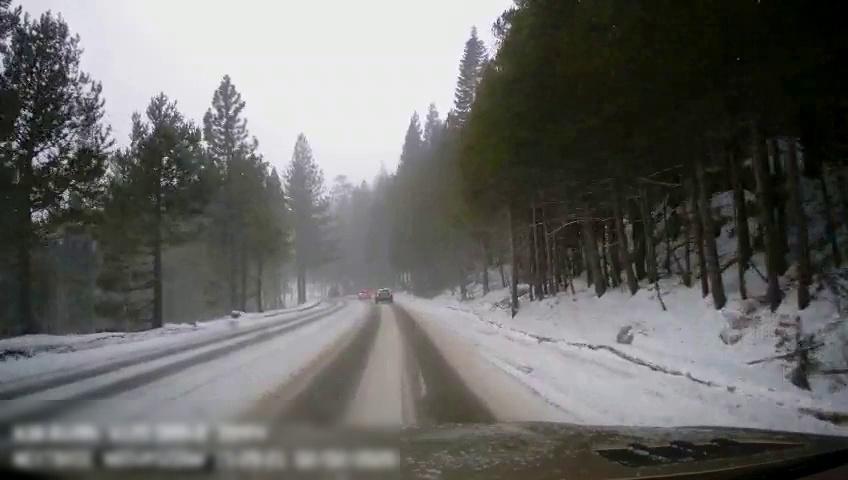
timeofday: Day
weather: Snowy
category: Drivable Space
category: Vehicles | SUV
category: Vehicles | Car
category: Vehicles | SUV